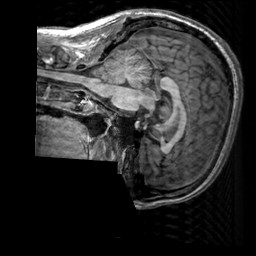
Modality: T1w
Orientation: sagittal
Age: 27
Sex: male
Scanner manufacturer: siemens
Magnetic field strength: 3 T
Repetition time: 2.3 s
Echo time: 0.00303 s